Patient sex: M
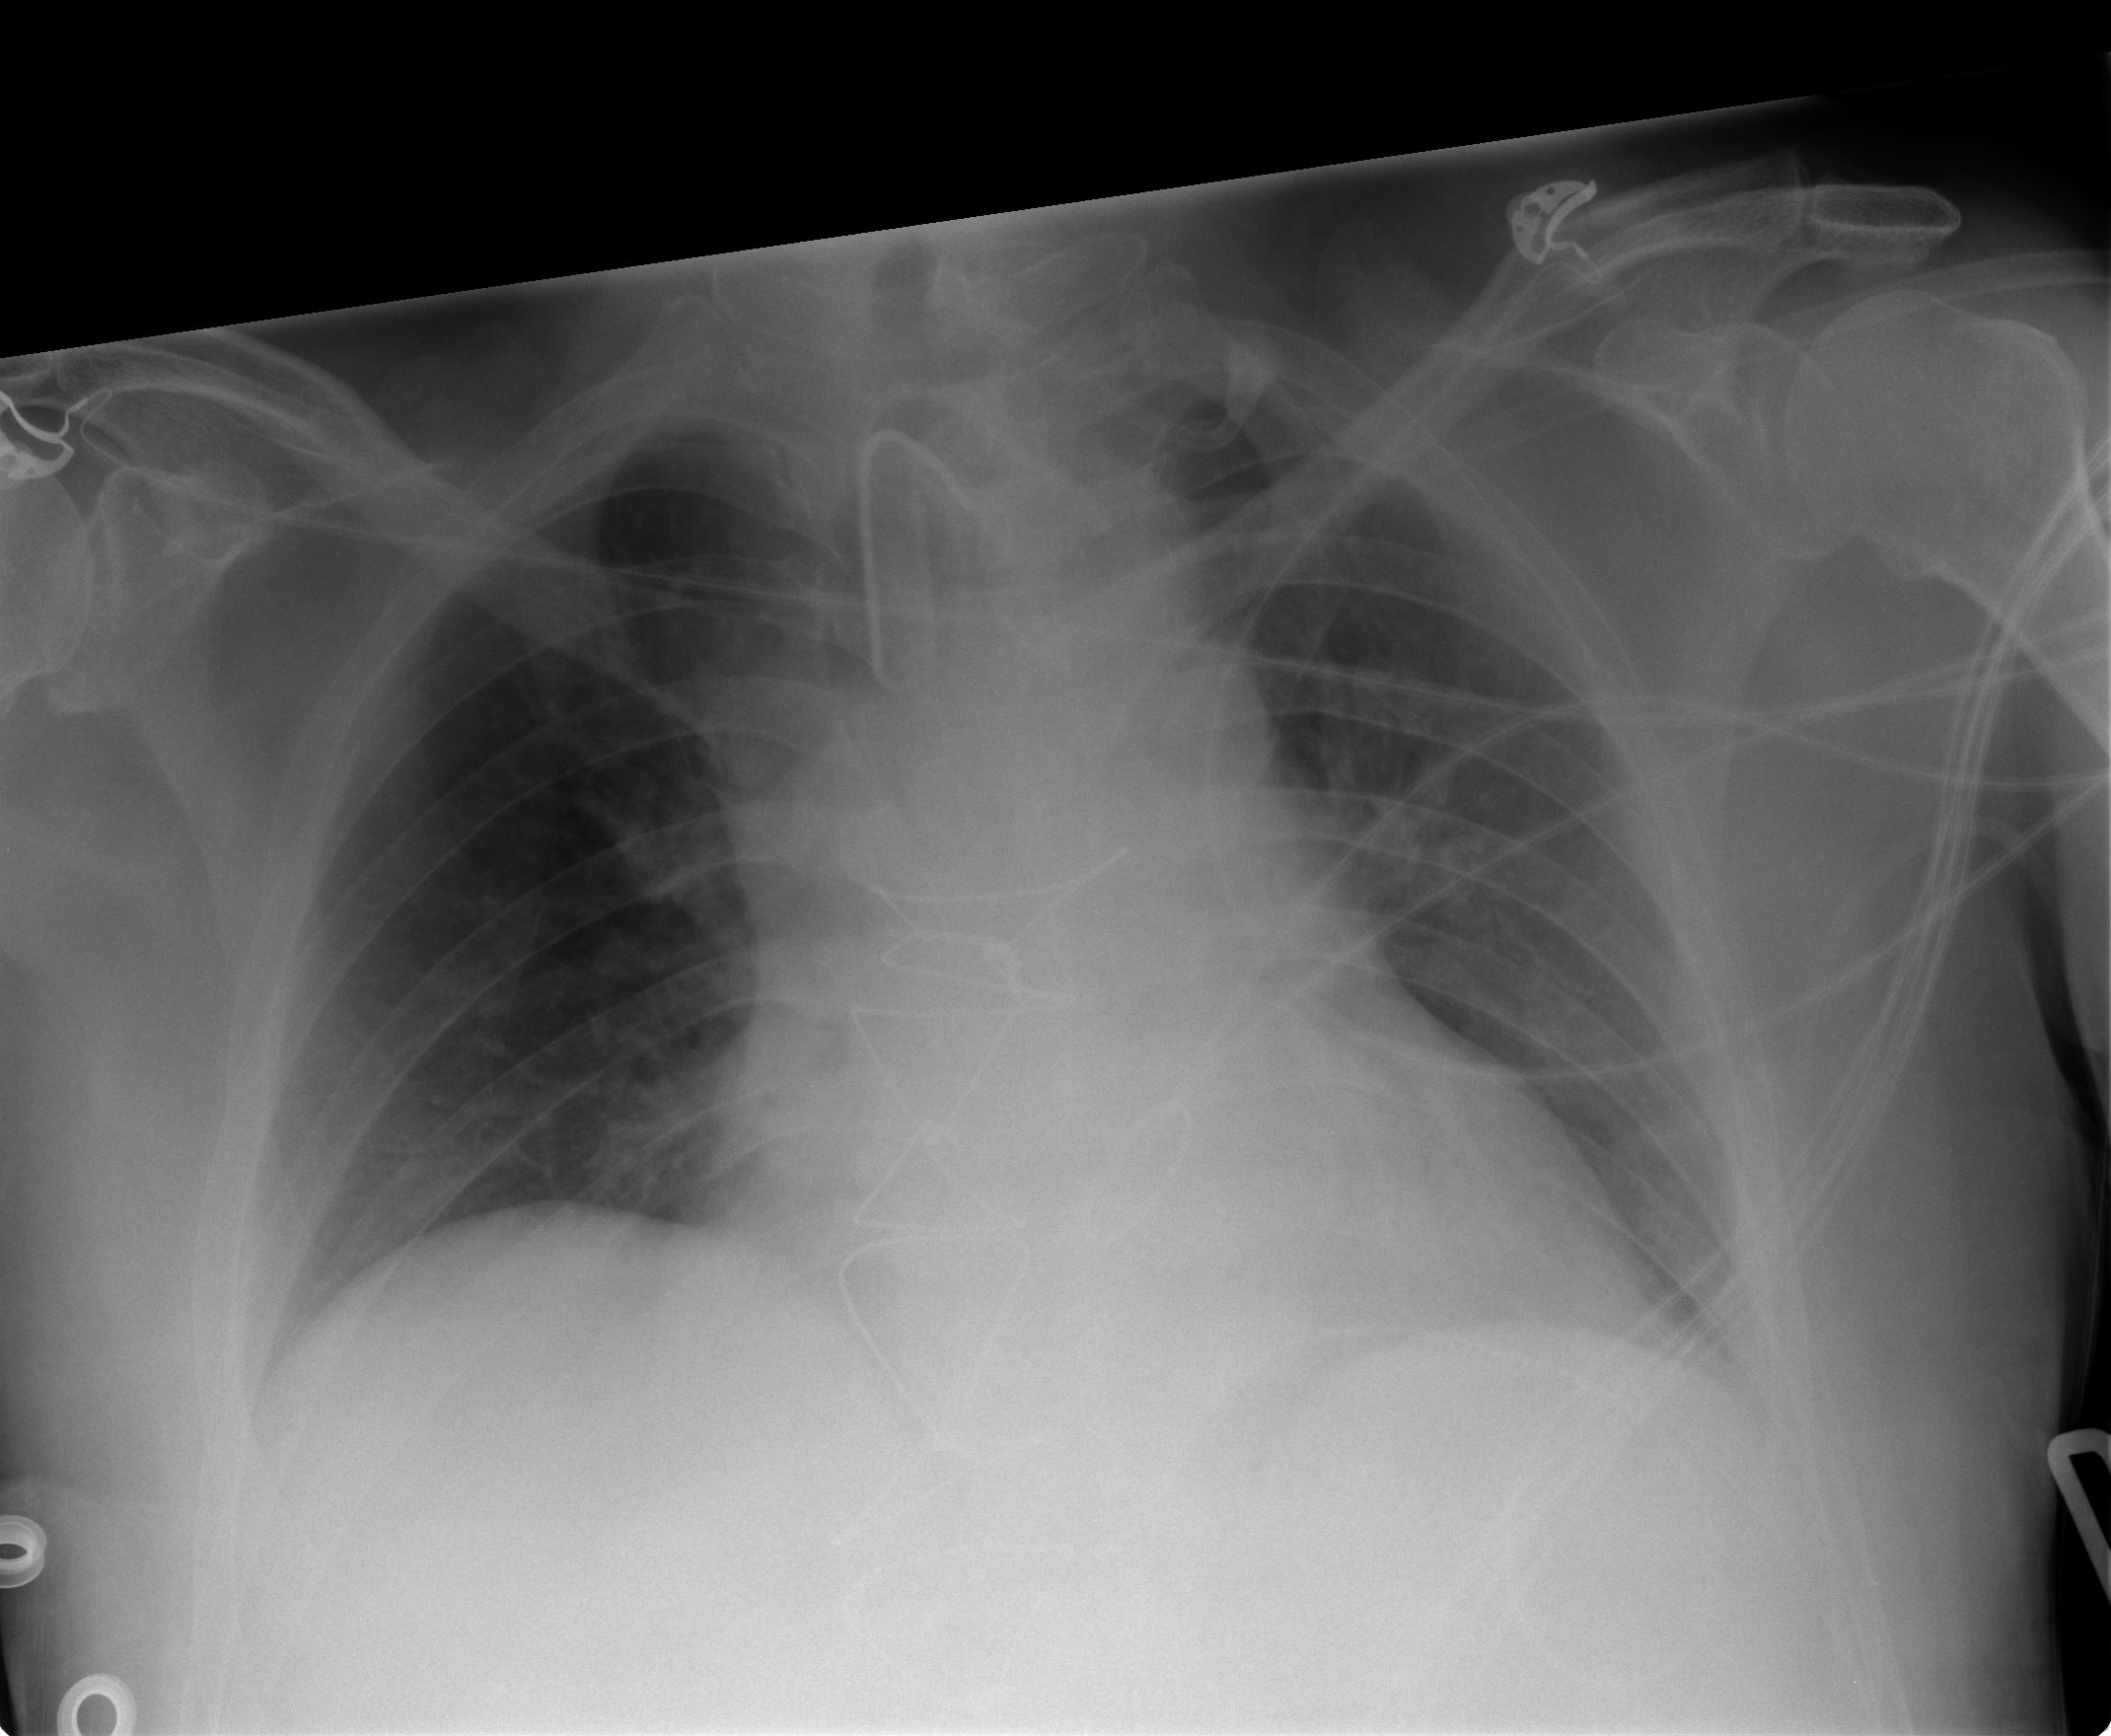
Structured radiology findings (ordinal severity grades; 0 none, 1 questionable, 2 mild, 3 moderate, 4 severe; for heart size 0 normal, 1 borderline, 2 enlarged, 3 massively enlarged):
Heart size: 2
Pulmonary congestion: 0
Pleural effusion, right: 0
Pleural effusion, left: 0
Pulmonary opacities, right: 0
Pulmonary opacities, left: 0
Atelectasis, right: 0
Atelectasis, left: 2